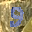
Label: 9